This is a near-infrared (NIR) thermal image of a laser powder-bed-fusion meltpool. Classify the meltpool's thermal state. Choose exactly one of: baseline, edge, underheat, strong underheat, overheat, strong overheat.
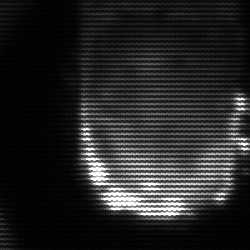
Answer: baseline